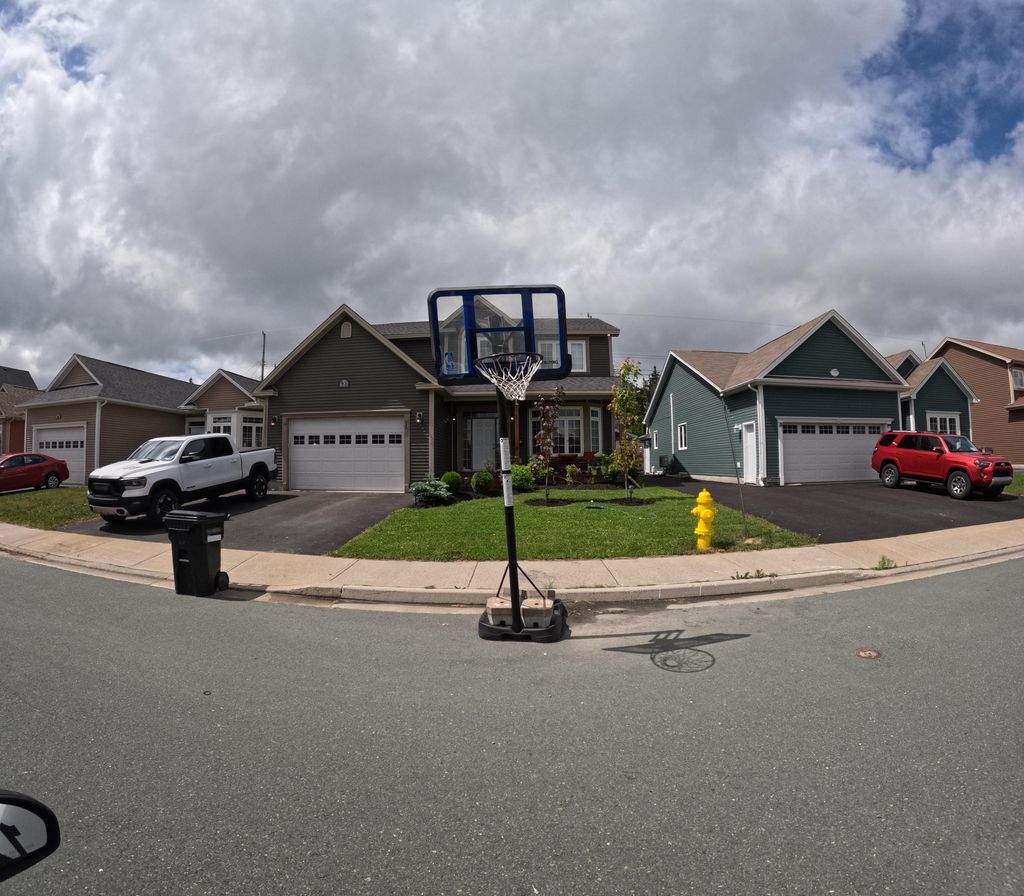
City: st_johns